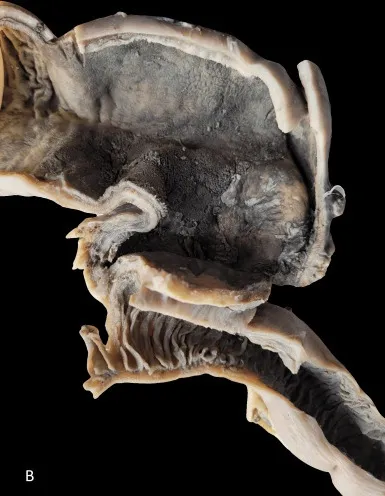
B. The mucosa exhibited loss of valvulae conniventes with a serosal adhesion between the proximal dilated segment and the distal unremarkable bowel loop.
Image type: pathology (fish)